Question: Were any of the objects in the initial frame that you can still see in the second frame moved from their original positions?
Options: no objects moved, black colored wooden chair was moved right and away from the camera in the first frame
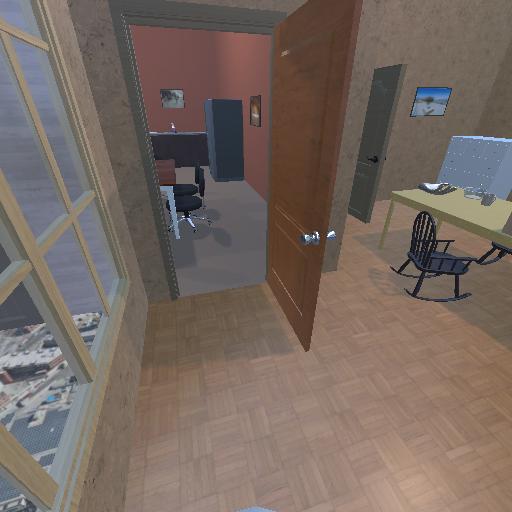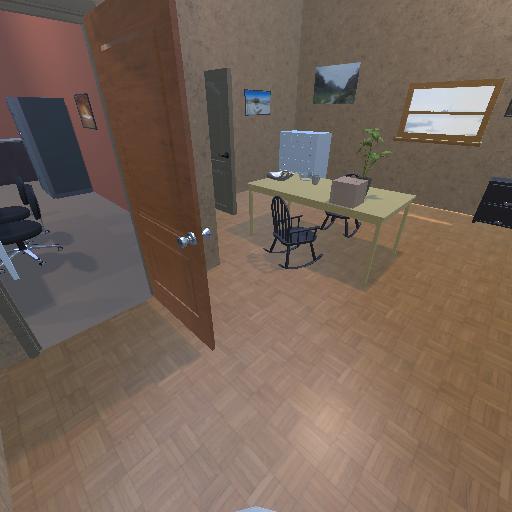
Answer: no objects moved